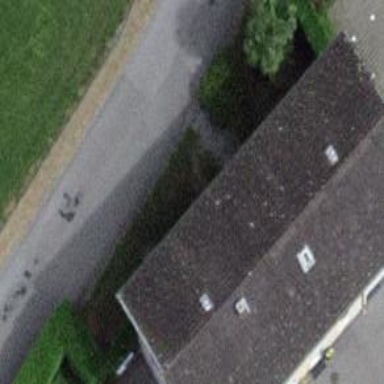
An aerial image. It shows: Hostel building.